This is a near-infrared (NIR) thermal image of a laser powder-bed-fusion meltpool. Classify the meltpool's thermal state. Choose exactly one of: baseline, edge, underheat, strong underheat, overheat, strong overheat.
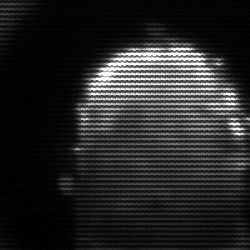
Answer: baseline